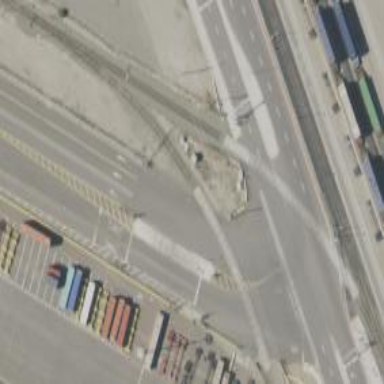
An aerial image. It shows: Railway level crossing.